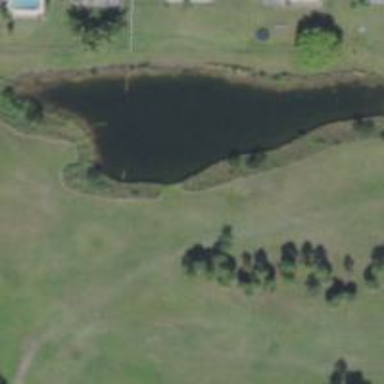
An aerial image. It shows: Disc golf basket.